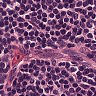
Metastatic tissue present: no